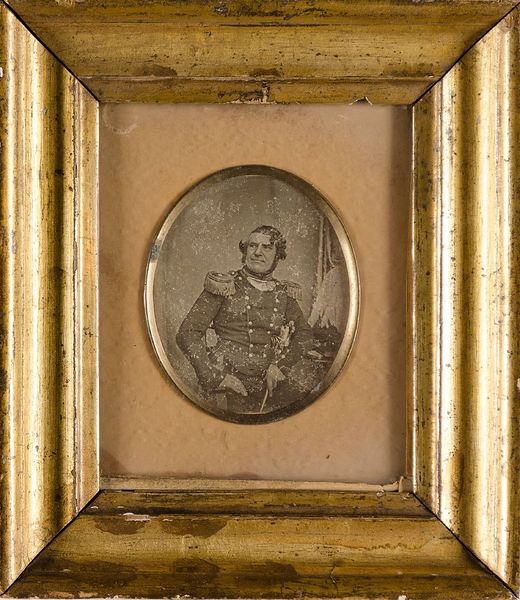
Titel: Major Reiners, der Vater von C. F. Stelzners zweiter Frau Anna Henriette Reiners
Standort: Hamburg
Institution: Museum für Kunst und Gewerbe Hamburg
Schlagwörter: mann, portrait, figur, person, foto, fotografie, photographie, uniformen, photo, gerahmt, major, lichtbild, daguerreotypie, historische, bildwerke, dienstgrade, angewandte und bildende kunst, hessische systematik, porträt, persönlichkeit, porträtfotografie, porträtphotographie, hüftbild